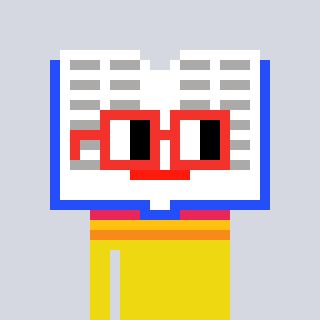
a pixel art character with square red glasses, a dictionary-shaped head and a yellow-colored body on a cool background